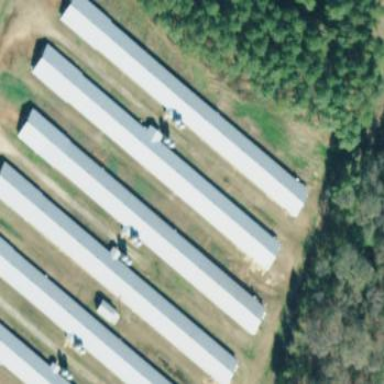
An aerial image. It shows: Poultry house.